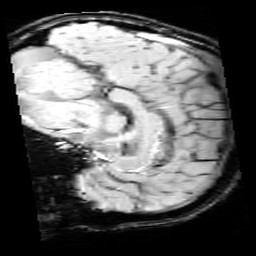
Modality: SWI
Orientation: sagittal
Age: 12
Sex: male
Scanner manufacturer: siemens
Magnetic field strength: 3 T
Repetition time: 0.027 s
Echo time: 0.02 s